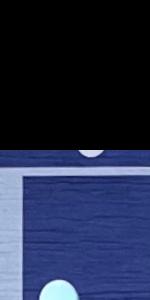
Label: Empty